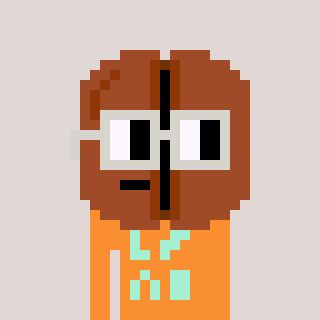
a pixel art character with square light gray glasses, a coffeebean-shaped head and a orange-colored body on a warm background